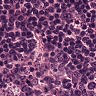
Metastatic tissue present: no